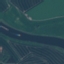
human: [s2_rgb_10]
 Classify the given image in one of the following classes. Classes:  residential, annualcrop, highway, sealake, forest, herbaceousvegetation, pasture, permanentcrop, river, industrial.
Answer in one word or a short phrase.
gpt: River